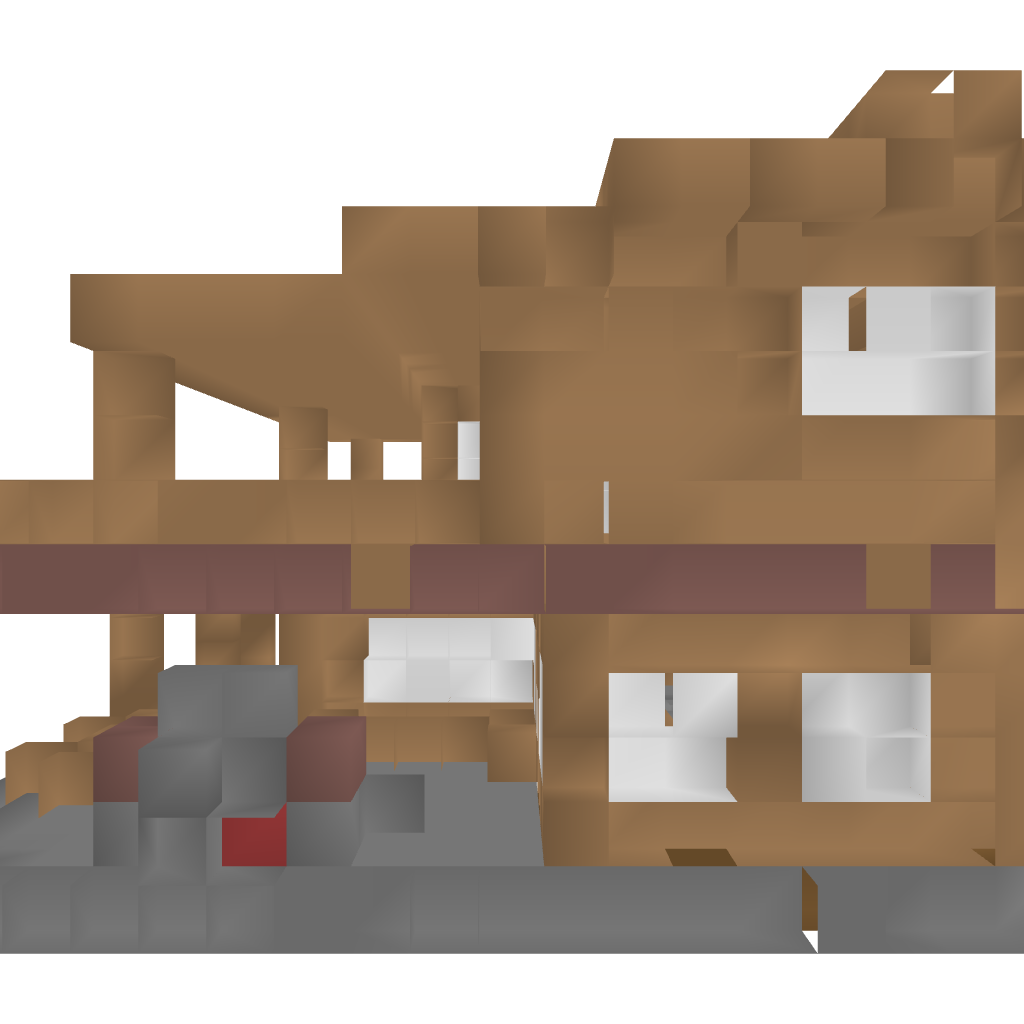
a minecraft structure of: My house good quality